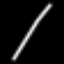
Label: line